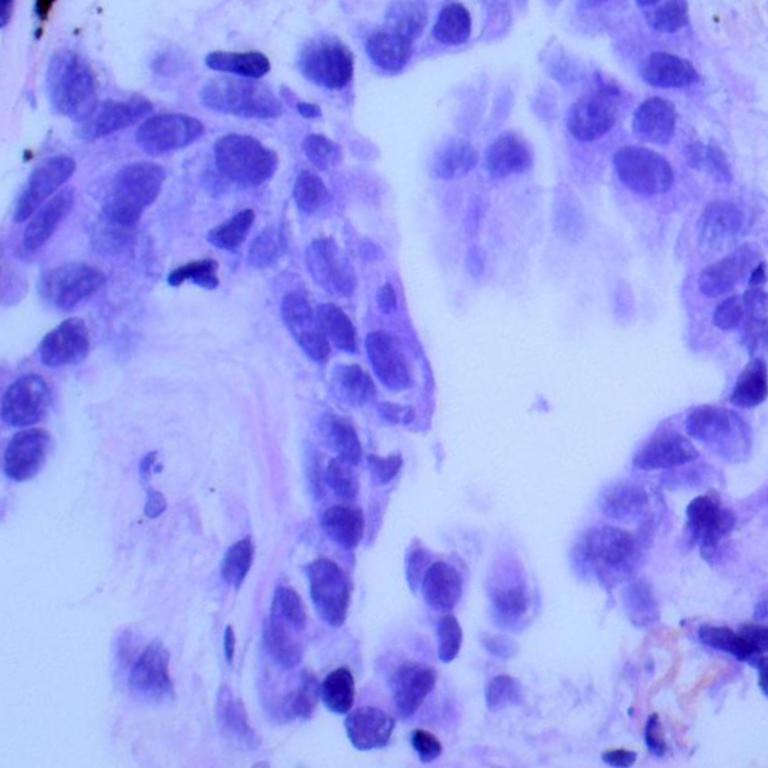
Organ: lung
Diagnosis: adenocarcinomas